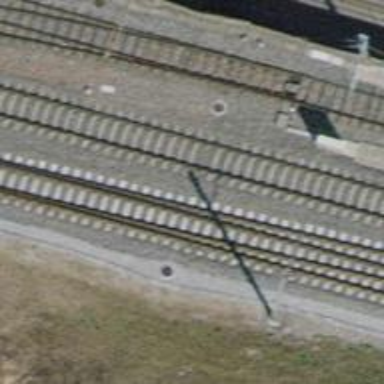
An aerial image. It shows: Single-track electrified railway siding with contact line for service.